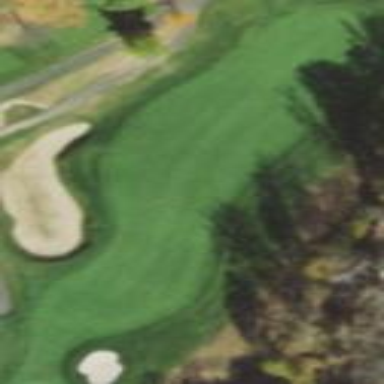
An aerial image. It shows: Golf fairway surrounded by grass.